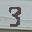
Label: 3